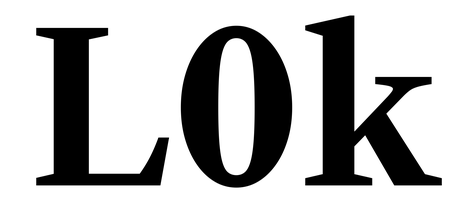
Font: LibreCaslonText_Bold